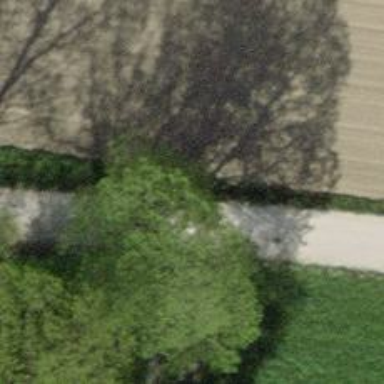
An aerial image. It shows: Track road with grade 2 track surface. There is cycleway alongside.